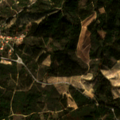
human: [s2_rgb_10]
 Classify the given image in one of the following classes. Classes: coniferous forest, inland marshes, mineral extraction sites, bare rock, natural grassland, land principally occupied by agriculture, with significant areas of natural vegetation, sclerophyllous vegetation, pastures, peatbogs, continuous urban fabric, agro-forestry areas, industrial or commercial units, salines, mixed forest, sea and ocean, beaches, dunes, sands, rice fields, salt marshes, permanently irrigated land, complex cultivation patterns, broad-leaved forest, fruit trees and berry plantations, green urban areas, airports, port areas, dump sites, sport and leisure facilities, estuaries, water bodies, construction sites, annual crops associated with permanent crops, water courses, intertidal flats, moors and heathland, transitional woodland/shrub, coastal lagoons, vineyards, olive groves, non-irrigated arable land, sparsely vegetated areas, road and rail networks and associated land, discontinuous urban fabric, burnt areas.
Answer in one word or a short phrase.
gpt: annual crops associated with permanent crops, land principally occupied by agriculture, with significant areas of natural vegetation, broad-leaved forest, coniferous forest, transitional woodland/shrub